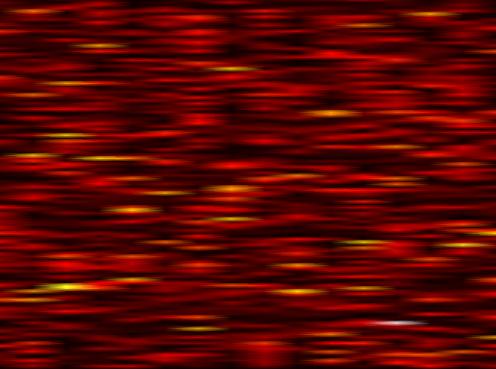
Label: WOLA